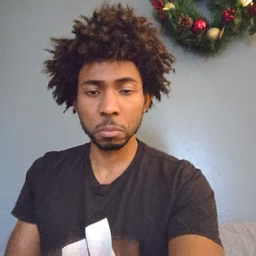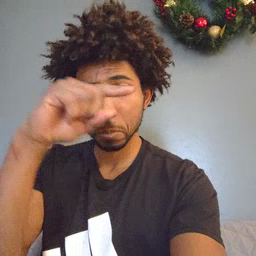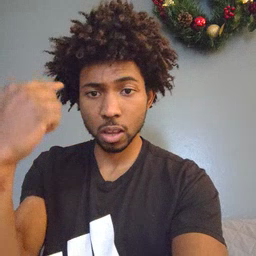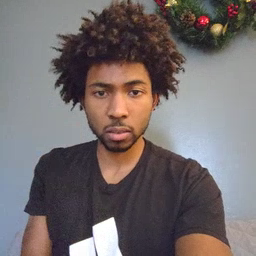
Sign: black